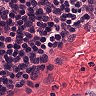
Metastatic tissue present: no